Field crop: maize
Growth stage: 1
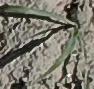
Species: sorghum